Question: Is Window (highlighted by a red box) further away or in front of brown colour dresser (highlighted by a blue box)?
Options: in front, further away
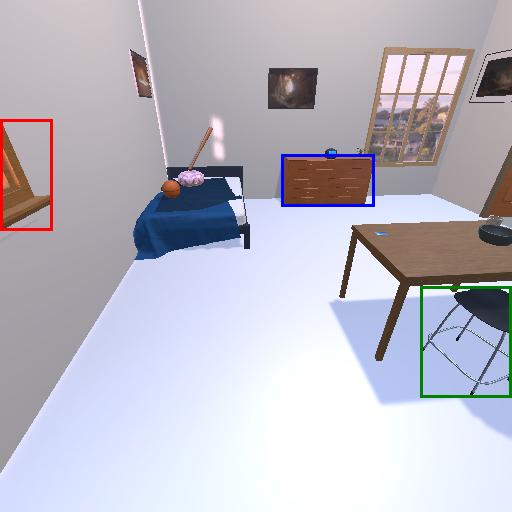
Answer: in front